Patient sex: F
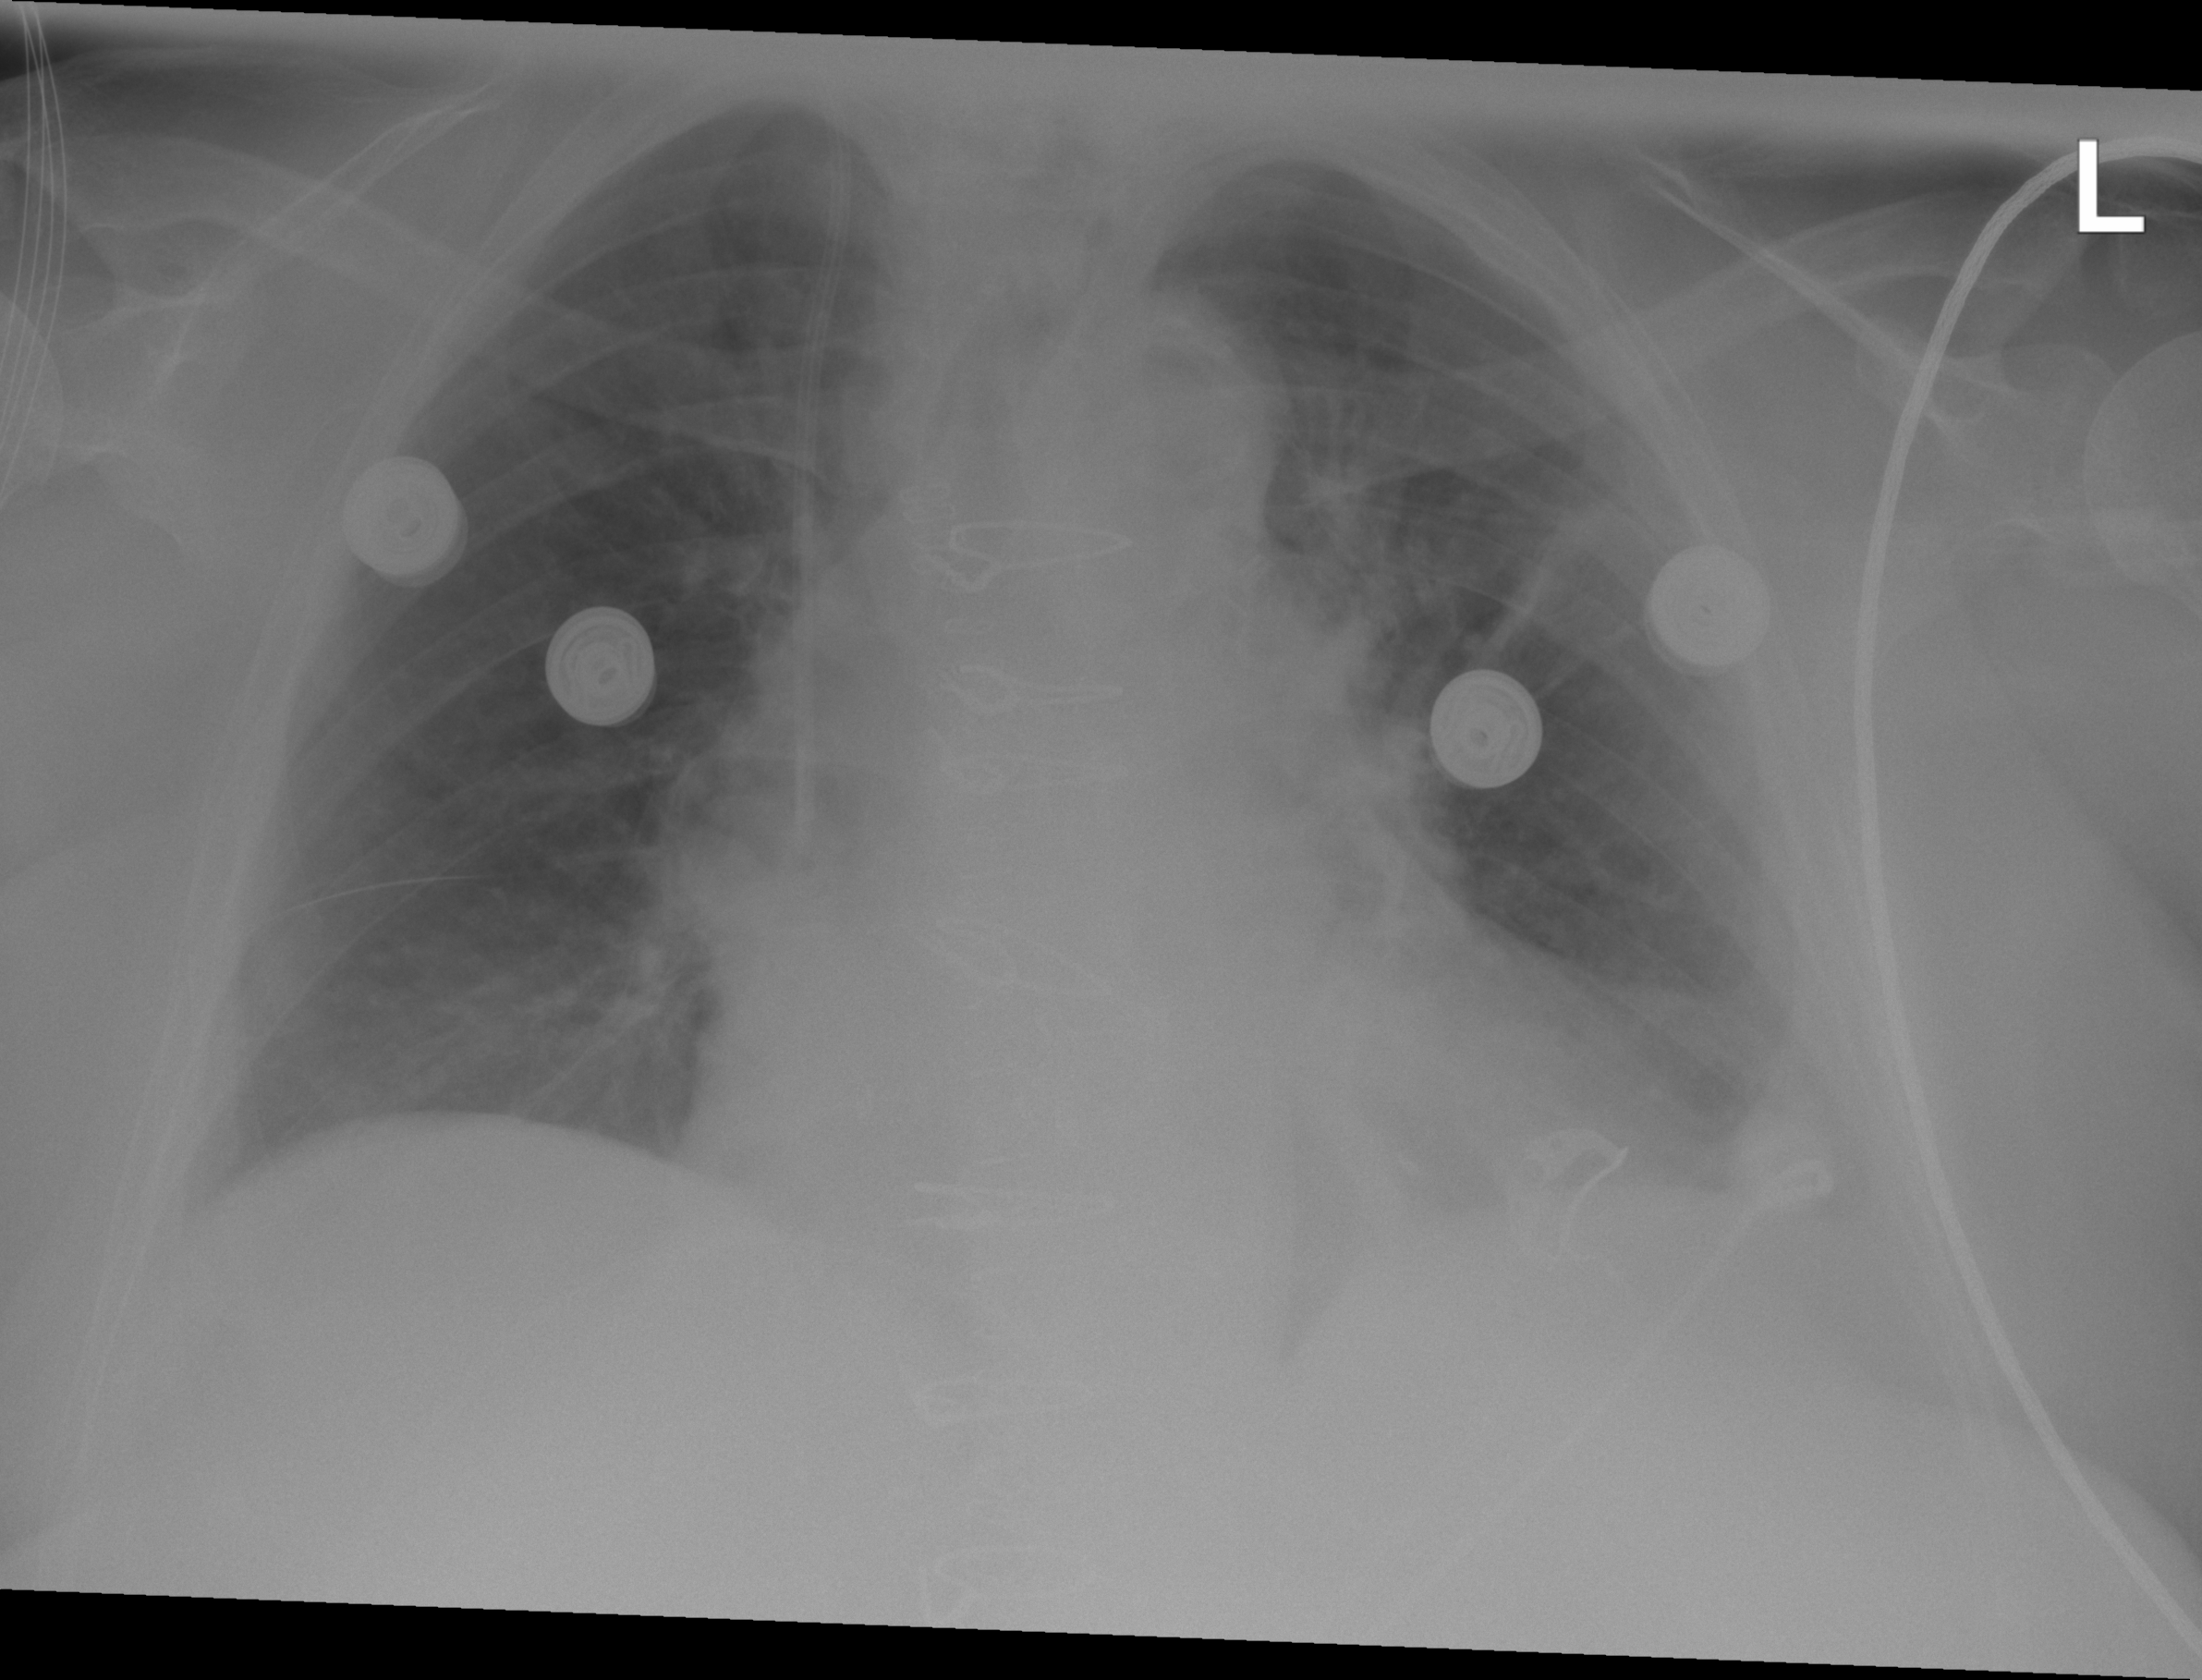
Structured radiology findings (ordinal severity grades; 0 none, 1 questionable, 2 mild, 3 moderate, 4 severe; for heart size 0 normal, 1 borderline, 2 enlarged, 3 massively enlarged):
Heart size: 1
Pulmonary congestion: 2
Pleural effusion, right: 2
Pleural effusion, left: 2
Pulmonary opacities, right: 0
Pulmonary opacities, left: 0
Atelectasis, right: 2
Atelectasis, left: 2